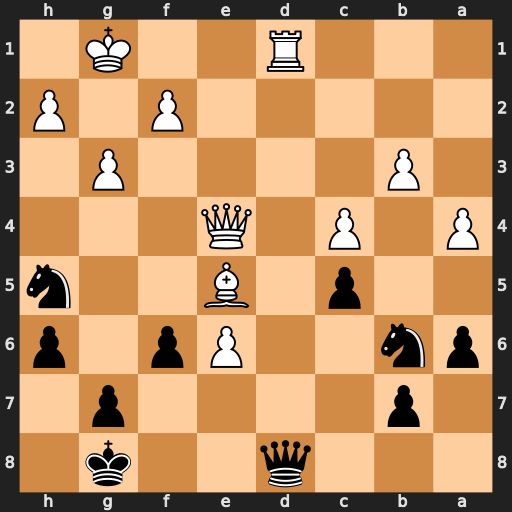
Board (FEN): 3q2k1/1p4p1/pn2Pp1p/2p1B2n/P1P1Q3/1P4P1/5P1P/3R2K1
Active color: b
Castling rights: -
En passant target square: -
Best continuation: Qxd1+ Kg2 fxe5